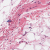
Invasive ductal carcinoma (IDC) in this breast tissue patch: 0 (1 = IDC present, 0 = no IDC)